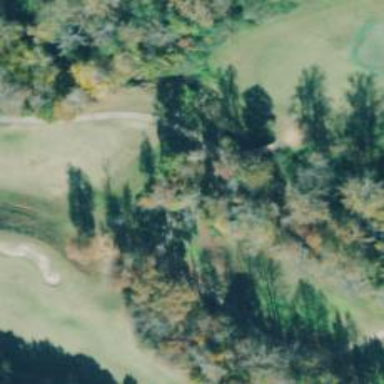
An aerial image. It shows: Golf tee.